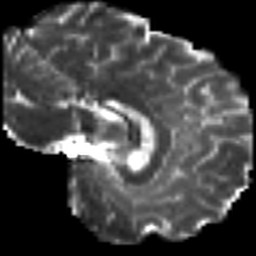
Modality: T2w
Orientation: sagittal
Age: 21
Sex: male
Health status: healthy
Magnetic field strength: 3 T
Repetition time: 9 s
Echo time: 0.093 s